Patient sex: F
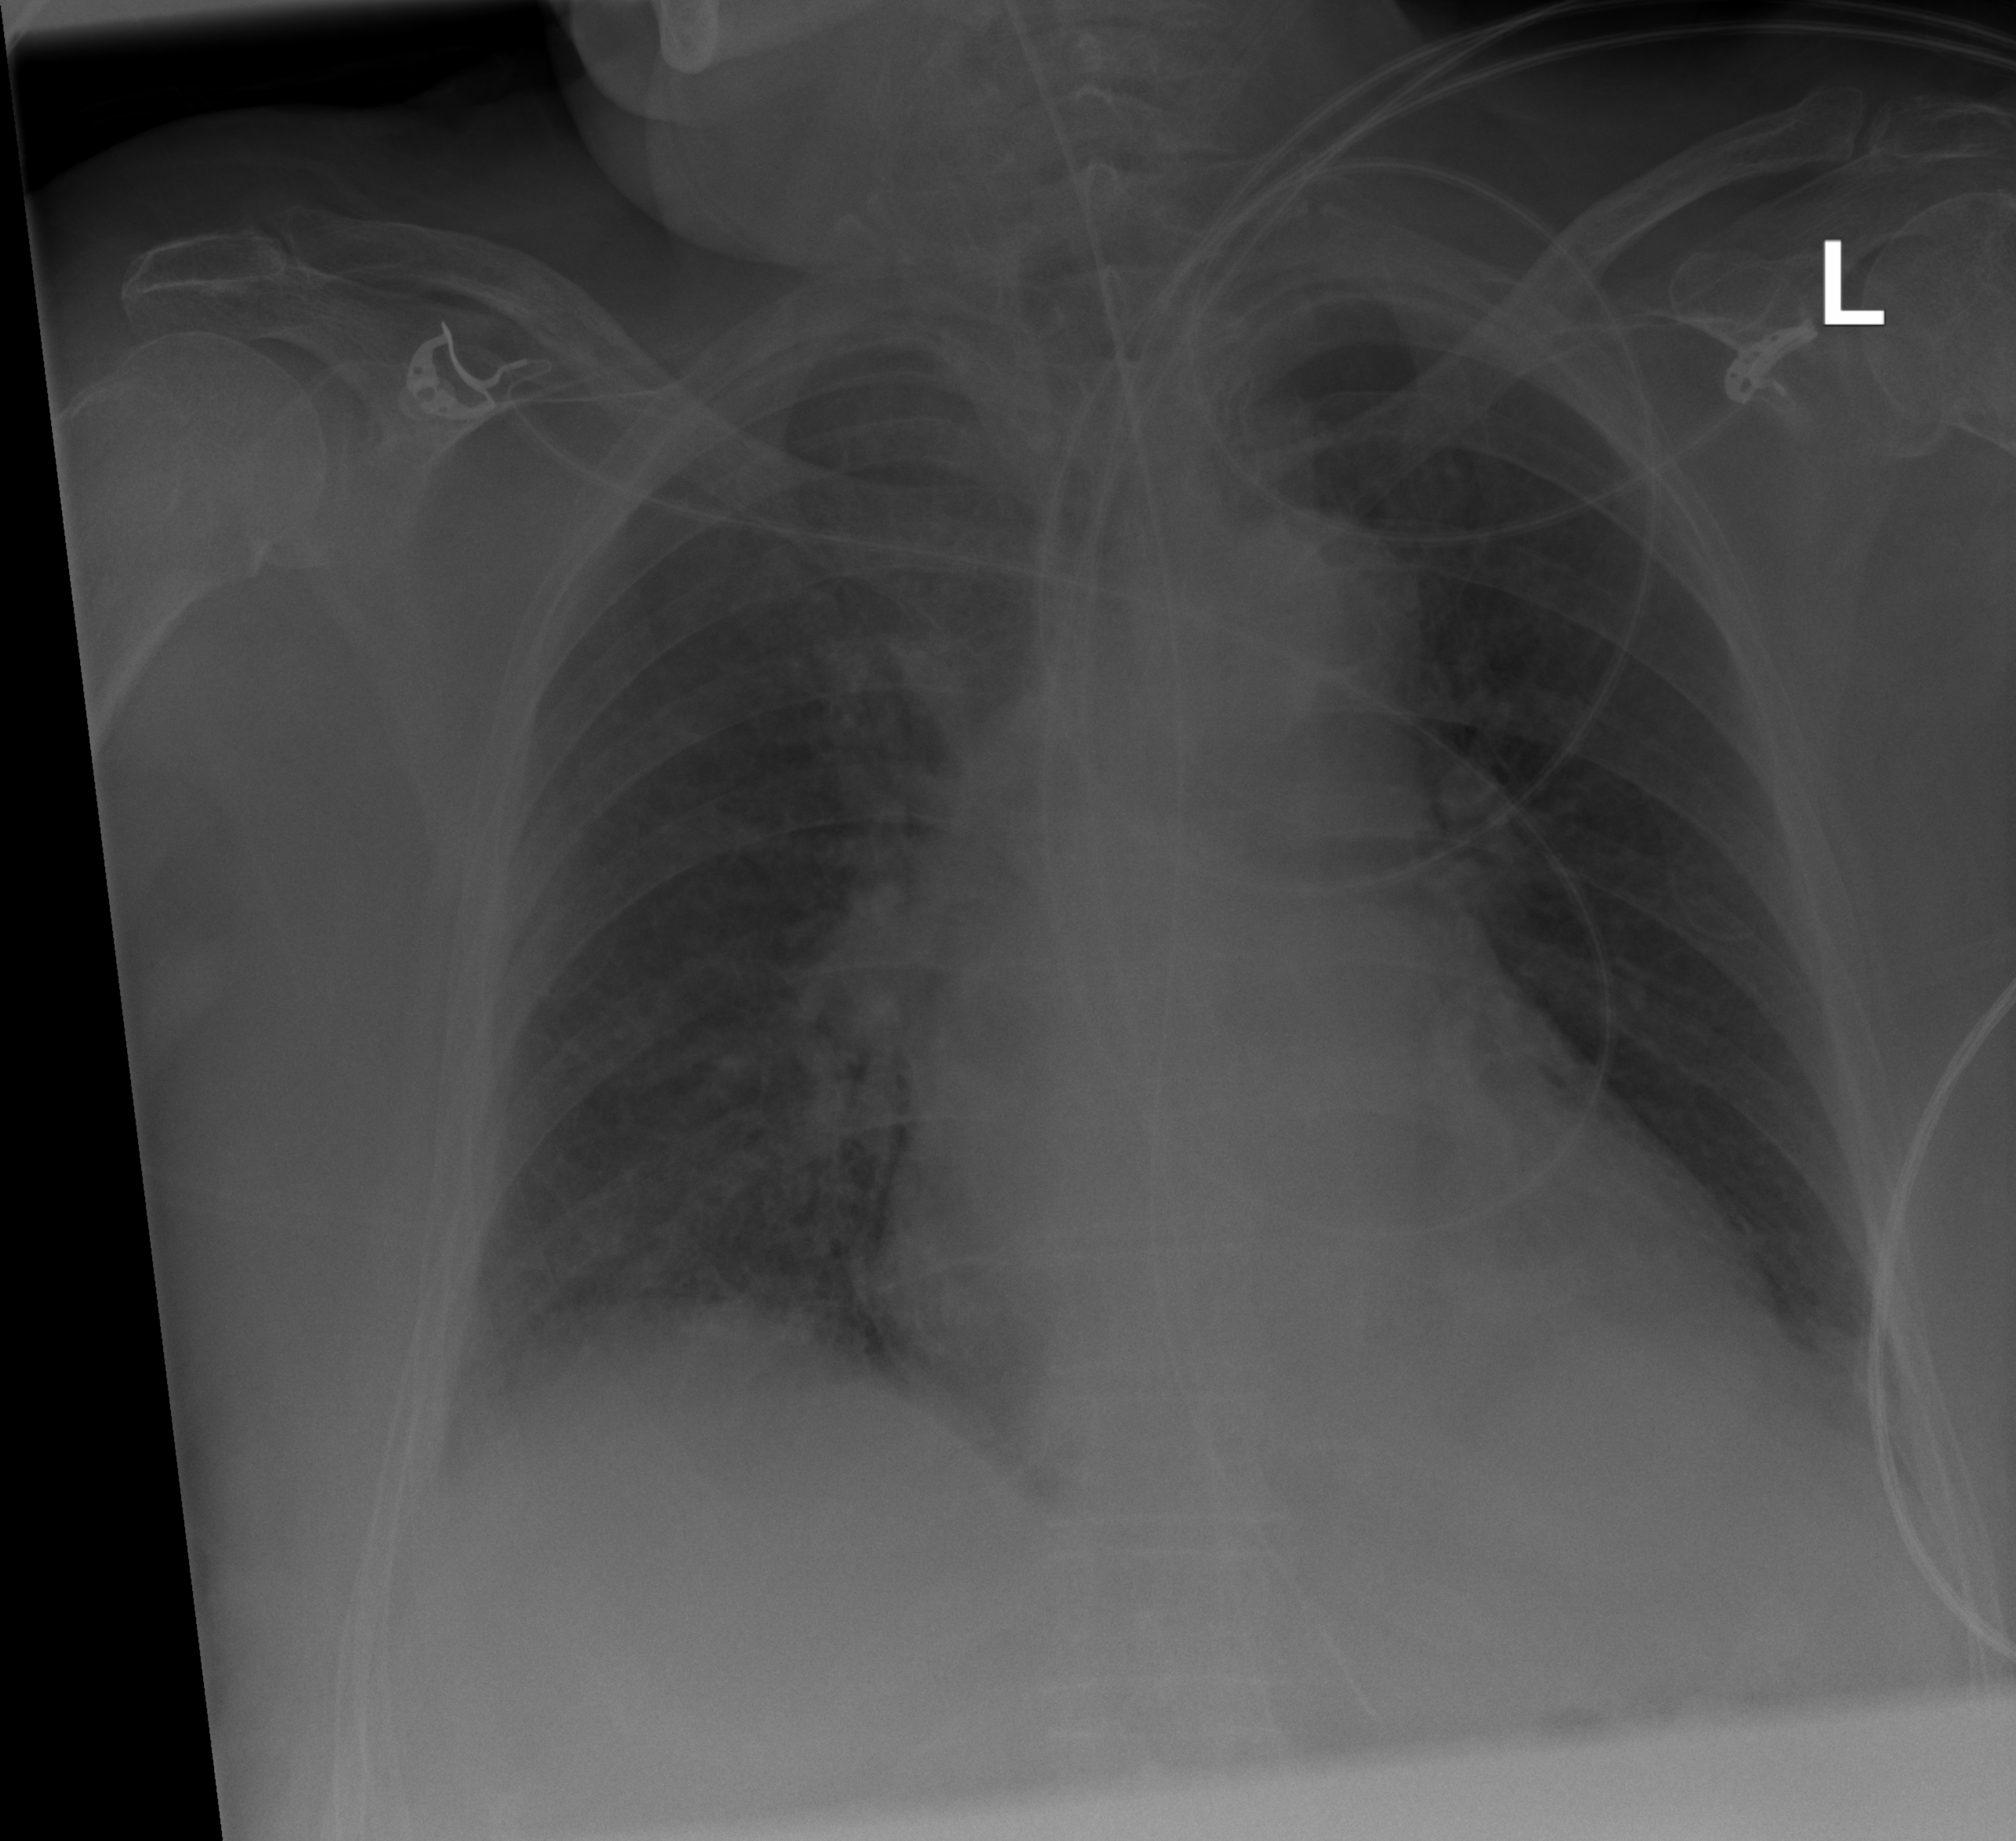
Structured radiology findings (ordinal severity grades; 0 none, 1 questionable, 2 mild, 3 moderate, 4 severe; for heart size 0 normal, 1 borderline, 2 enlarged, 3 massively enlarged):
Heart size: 1
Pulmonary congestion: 1
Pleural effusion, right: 0
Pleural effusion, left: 2
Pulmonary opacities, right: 3
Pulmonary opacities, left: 0
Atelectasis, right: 2
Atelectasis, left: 0